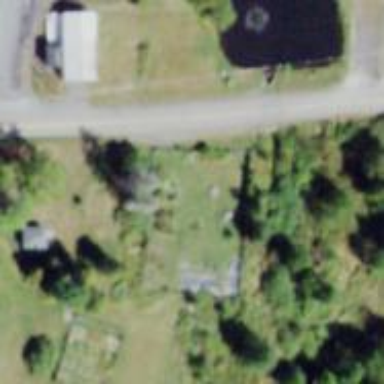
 leisure land intended for communal use."